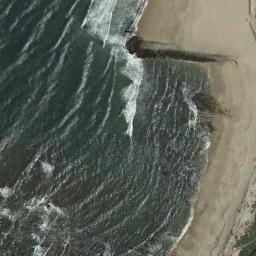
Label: beach